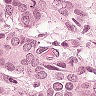
Metastatic tissue present: yes